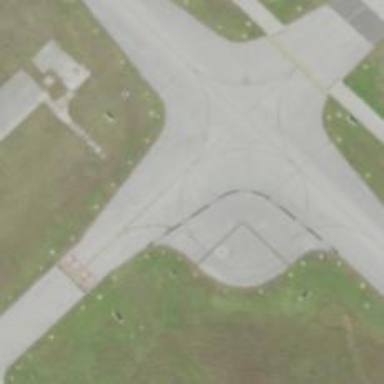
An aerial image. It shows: View of taxiway at the airport.